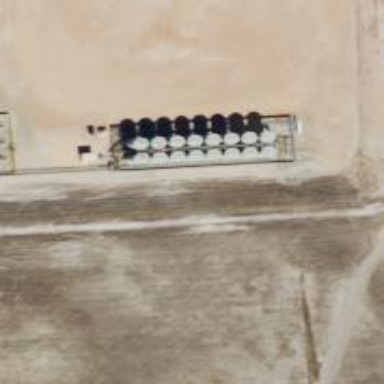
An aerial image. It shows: Storage tank that is man-made.